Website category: jobs
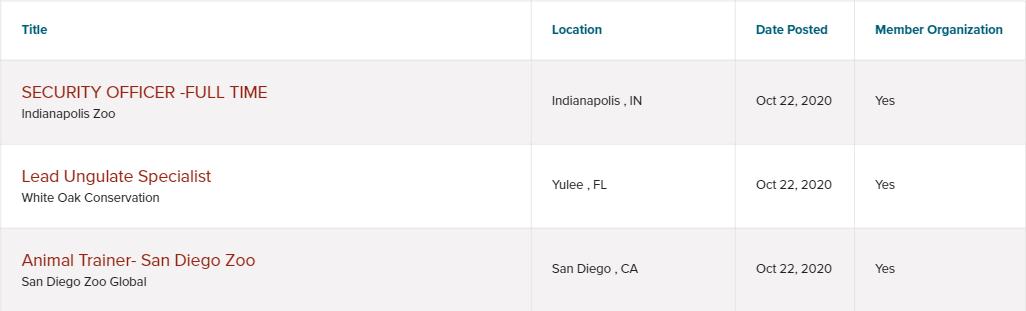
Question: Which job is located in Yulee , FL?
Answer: Lead Ungulate Specialist

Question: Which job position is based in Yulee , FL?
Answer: Lead Ungulate Specialist

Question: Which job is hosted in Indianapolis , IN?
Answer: SECURITY OFFICER -FULL TIME

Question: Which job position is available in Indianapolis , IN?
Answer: SECURITY OFFICER -FULL TIME

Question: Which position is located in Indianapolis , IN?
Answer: SECURITY OFFICER -FULL TIME

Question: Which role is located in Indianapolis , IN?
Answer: SECURITY OFFICER -FULL TIME

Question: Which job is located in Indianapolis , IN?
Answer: SECURITY OFFICER -FULL TIME

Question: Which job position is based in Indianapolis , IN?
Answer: SECURITY OFFICER -FULL TIME